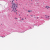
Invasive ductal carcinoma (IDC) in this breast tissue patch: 0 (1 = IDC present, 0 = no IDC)